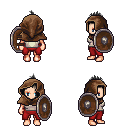
a pixel art fantasy rpg character, female body template, human, light skin, white pirate shirt, red pants, gray mohawk hairstyle, cloth hood, shield, four views (front, back, left, right), 2x2 character sprite sheet, small pixel art, hard edges, no anti-aliasing